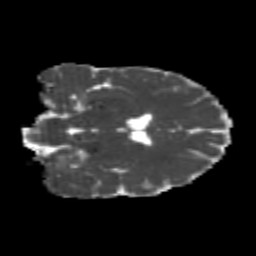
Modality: MD
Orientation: coronal
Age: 21
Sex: female
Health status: healthy
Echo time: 0.074 s